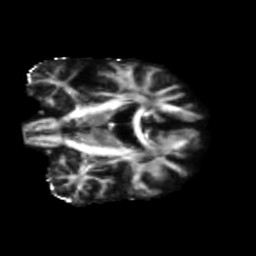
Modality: FA
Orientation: coronal
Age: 73
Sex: female
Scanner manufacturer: siemens
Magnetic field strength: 3 T
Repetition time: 5.47 s
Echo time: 0.0854 s